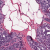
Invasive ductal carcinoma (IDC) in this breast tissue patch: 0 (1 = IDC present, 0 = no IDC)